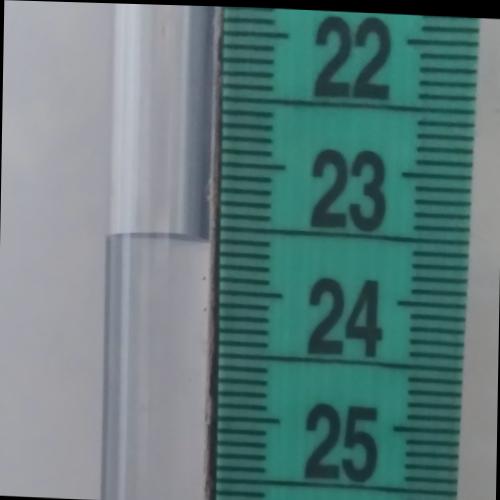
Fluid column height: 23.6 cm